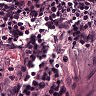
Metastatic tissue present: no